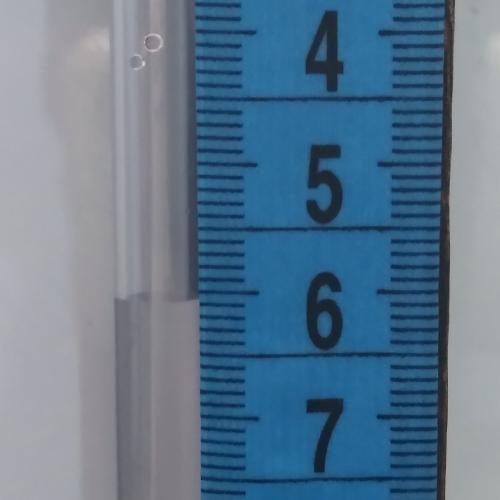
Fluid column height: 6.1 cm